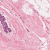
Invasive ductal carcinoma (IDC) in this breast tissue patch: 0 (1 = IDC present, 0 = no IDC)